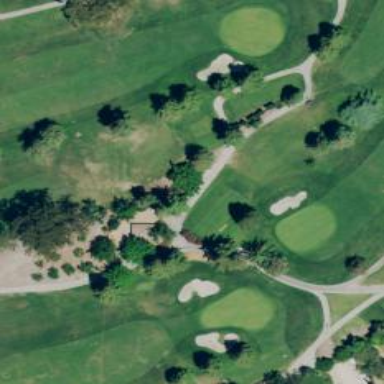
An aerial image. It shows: Service road used as golf cart path.